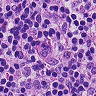
Metastatic tissue present: no